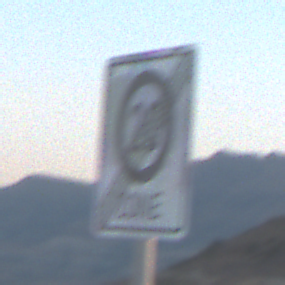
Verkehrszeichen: EndeZone20
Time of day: SunriseSunset
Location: Outdoor (Nature)
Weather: Clear
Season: NotSpecified
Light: Natural